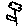
Label: flower